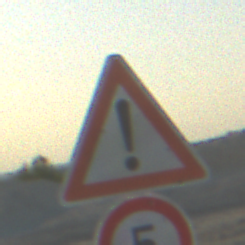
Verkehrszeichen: Gefahrenstelle
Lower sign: Geschwindigkeit5
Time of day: SunriseSunset
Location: Outdoor (Beach)
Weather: Clear
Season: NotSpecified
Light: Natural